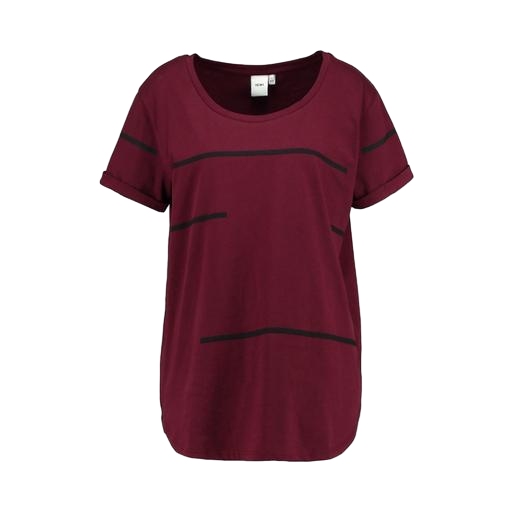
red plus size printed t-shirt only macy, red printed t-shirt only macy, maroon t shirt, white background